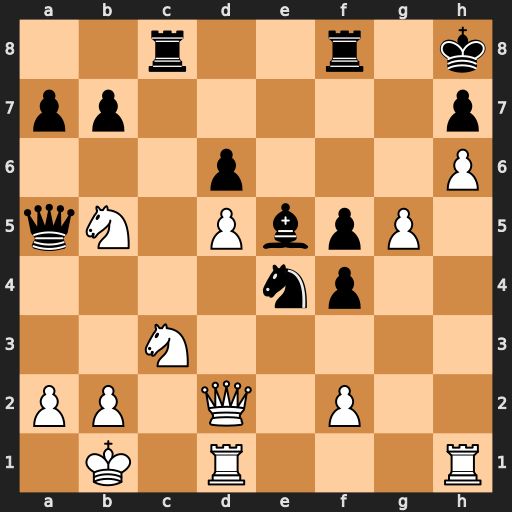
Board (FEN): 2r2r1k/pp5p/3p3P/qN1PbpP1/4np2/2N5/PP1Q1P2/1K1R3R
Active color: w
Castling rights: -
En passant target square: -
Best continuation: Nxe4 Qxd2 Nxd2